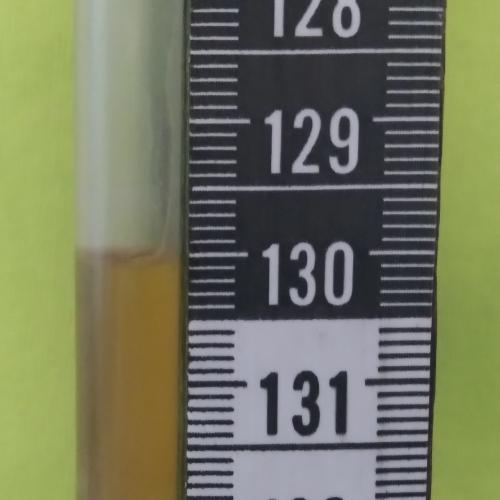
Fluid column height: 130.0 cm